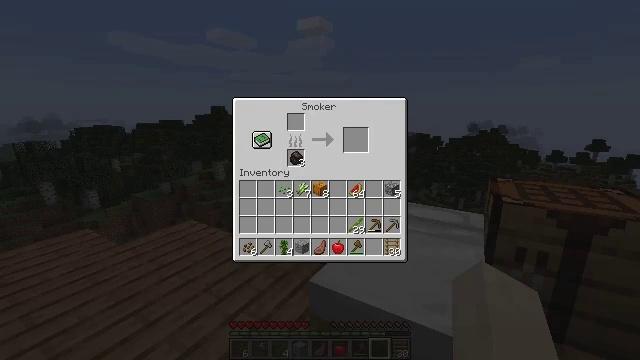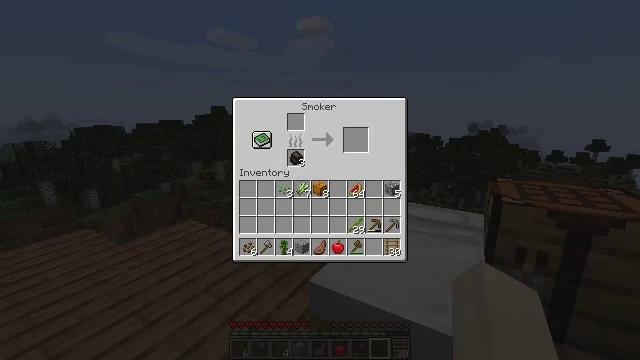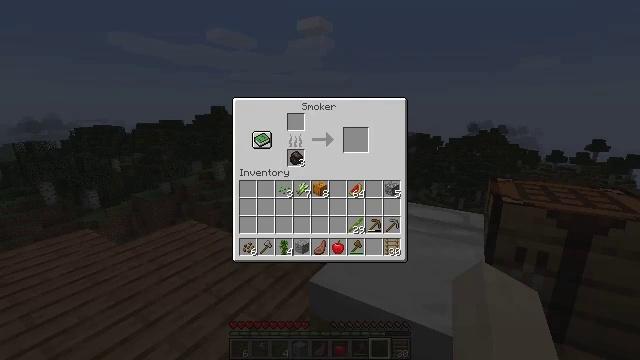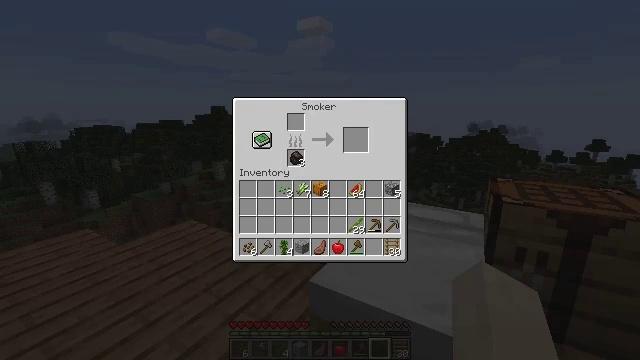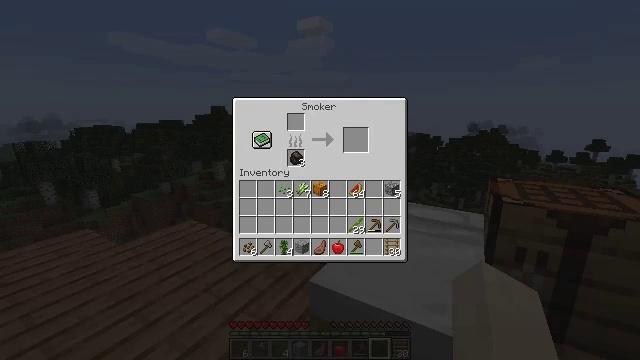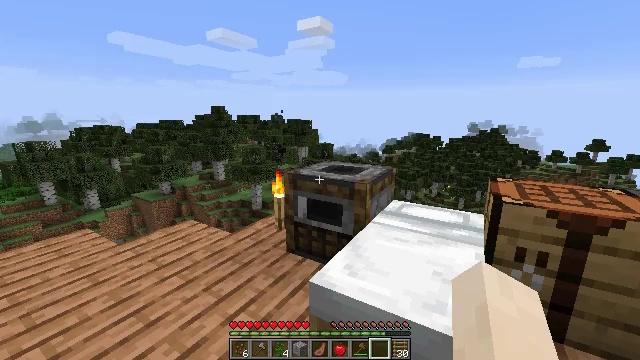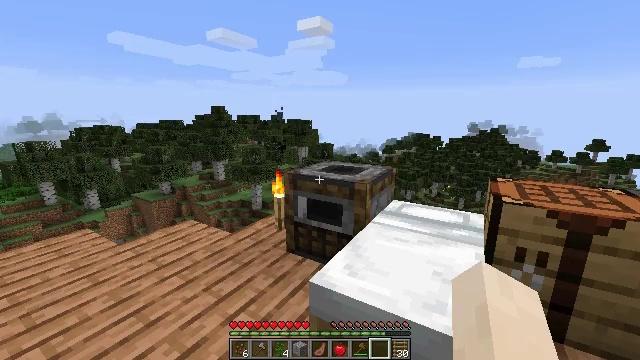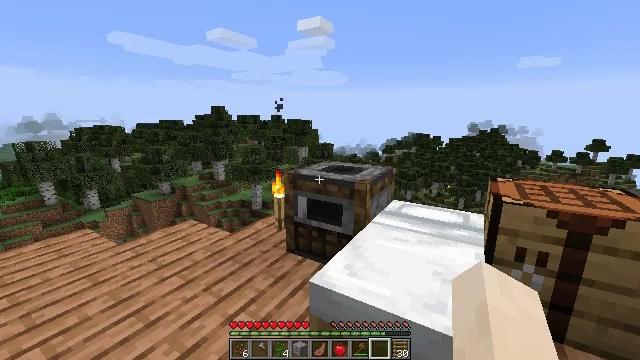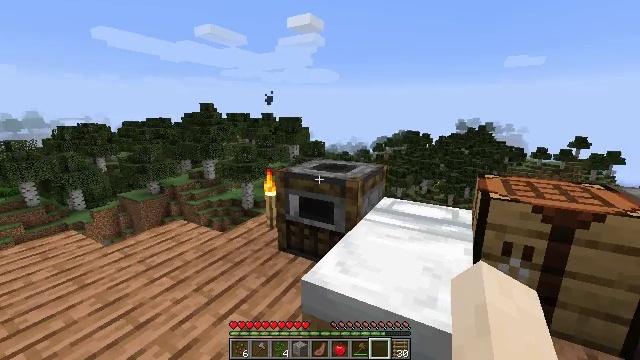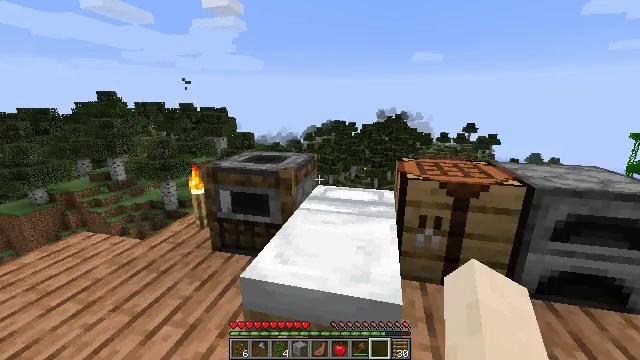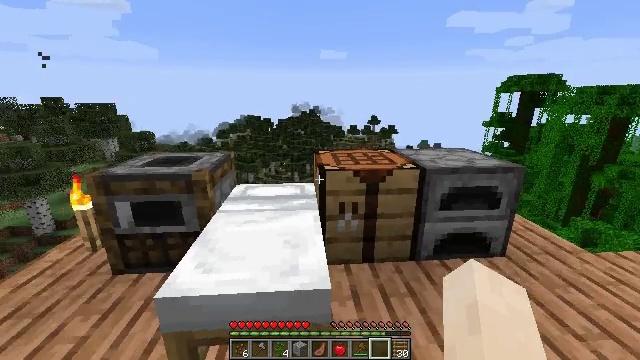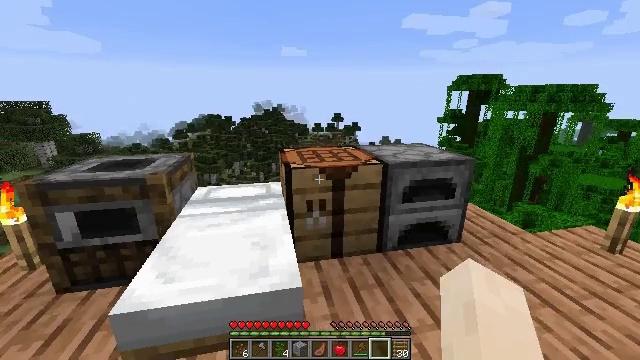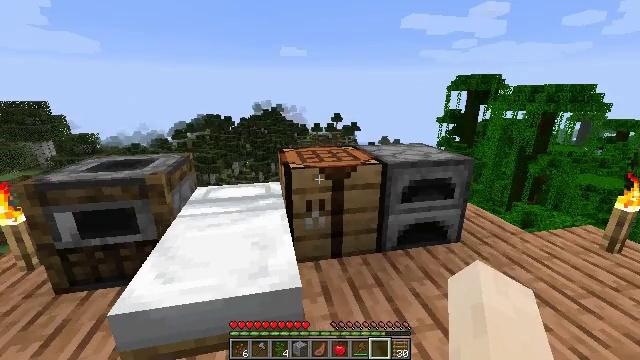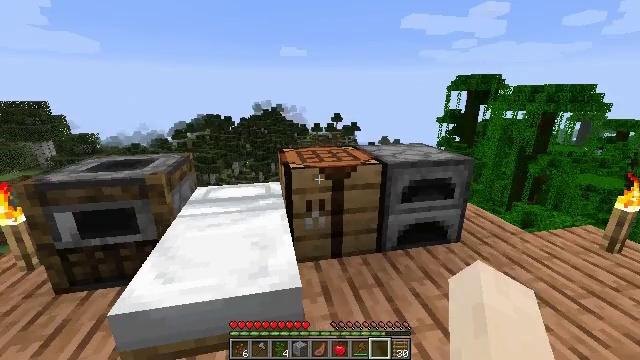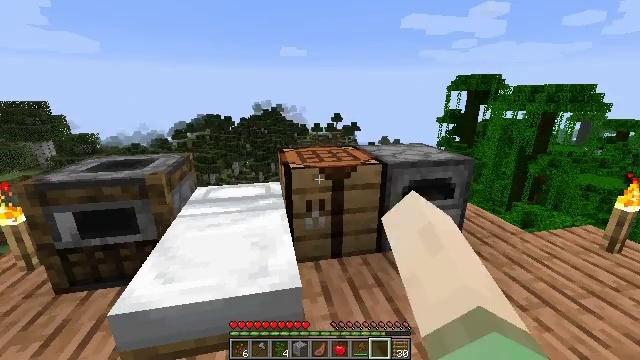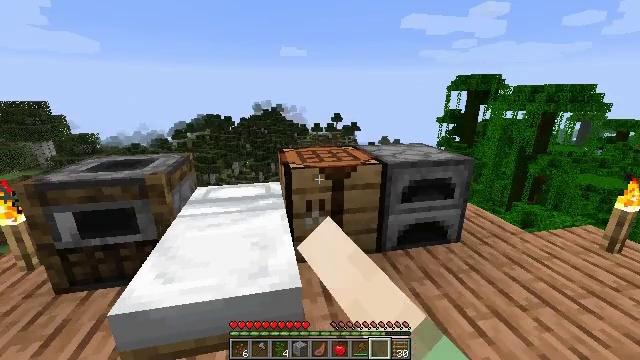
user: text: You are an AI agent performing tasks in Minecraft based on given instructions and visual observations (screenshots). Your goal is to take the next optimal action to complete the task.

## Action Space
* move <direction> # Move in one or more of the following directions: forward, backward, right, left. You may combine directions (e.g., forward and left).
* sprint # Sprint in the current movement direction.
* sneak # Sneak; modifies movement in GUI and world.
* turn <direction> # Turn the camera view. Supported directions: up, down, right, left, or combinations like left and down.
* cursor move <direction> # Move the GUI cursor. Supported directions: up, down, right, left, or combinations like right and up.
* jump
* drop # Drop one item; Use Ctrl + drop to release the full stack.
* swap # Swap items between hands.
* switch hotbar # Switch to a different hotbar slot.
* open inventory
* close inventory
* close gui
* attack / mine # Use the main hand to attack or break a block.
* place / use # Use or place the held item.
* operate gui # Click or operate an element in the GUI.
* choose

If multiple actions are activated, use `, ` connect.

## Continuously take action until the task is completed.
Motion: motion action
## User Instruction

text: Turn sugarcane into sugar.
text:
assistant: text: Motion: no_op
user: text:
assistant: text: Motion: no_op
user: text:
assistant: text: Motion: no_op
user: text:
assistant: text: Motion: no_op
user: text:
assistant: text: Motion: no_op
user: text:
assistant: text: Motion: close gui
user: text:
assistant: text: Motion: no_op
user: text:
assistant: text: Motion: turn right
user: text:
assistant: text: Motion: turn right and down
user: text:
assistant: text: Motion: turn right and down
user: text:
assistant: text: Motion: turn right
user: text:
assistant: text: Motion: no_op
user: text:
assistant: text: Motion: use / place
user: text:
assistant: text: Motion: use / place
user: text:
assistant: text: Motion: use / place
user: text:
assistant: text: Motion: use / place
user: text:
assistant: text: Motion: use / place
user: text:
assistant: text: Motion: open gui
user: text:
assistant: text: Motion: no_op
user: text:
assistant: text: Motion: no_op
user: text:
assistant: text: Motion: no_op
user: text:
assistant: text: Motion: no_op
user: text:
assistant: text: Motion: no_op
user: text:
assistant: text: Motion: no_op
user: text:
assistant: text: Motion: cursor move left and up
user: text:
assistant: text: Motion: cursor move left
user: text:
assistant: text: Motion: no_op
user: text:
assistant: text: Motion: no_op
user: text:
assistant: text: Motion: no_op
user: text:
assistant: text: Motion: cursor move left and down